Question: I use the SVN plugin, Subclipse, for the Eclipse IDE. I recently noticed one of my directories get tagged with the icon seen below. After reviewing the Subclipse label decorators, I didn't see this one. Does anyone know what it represents?

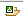
Answer: It means you have a versioned SVN property modification.